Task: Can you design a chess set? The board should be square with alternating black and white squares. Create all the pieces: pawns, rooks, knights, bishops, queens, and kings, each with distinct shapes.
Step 1650:
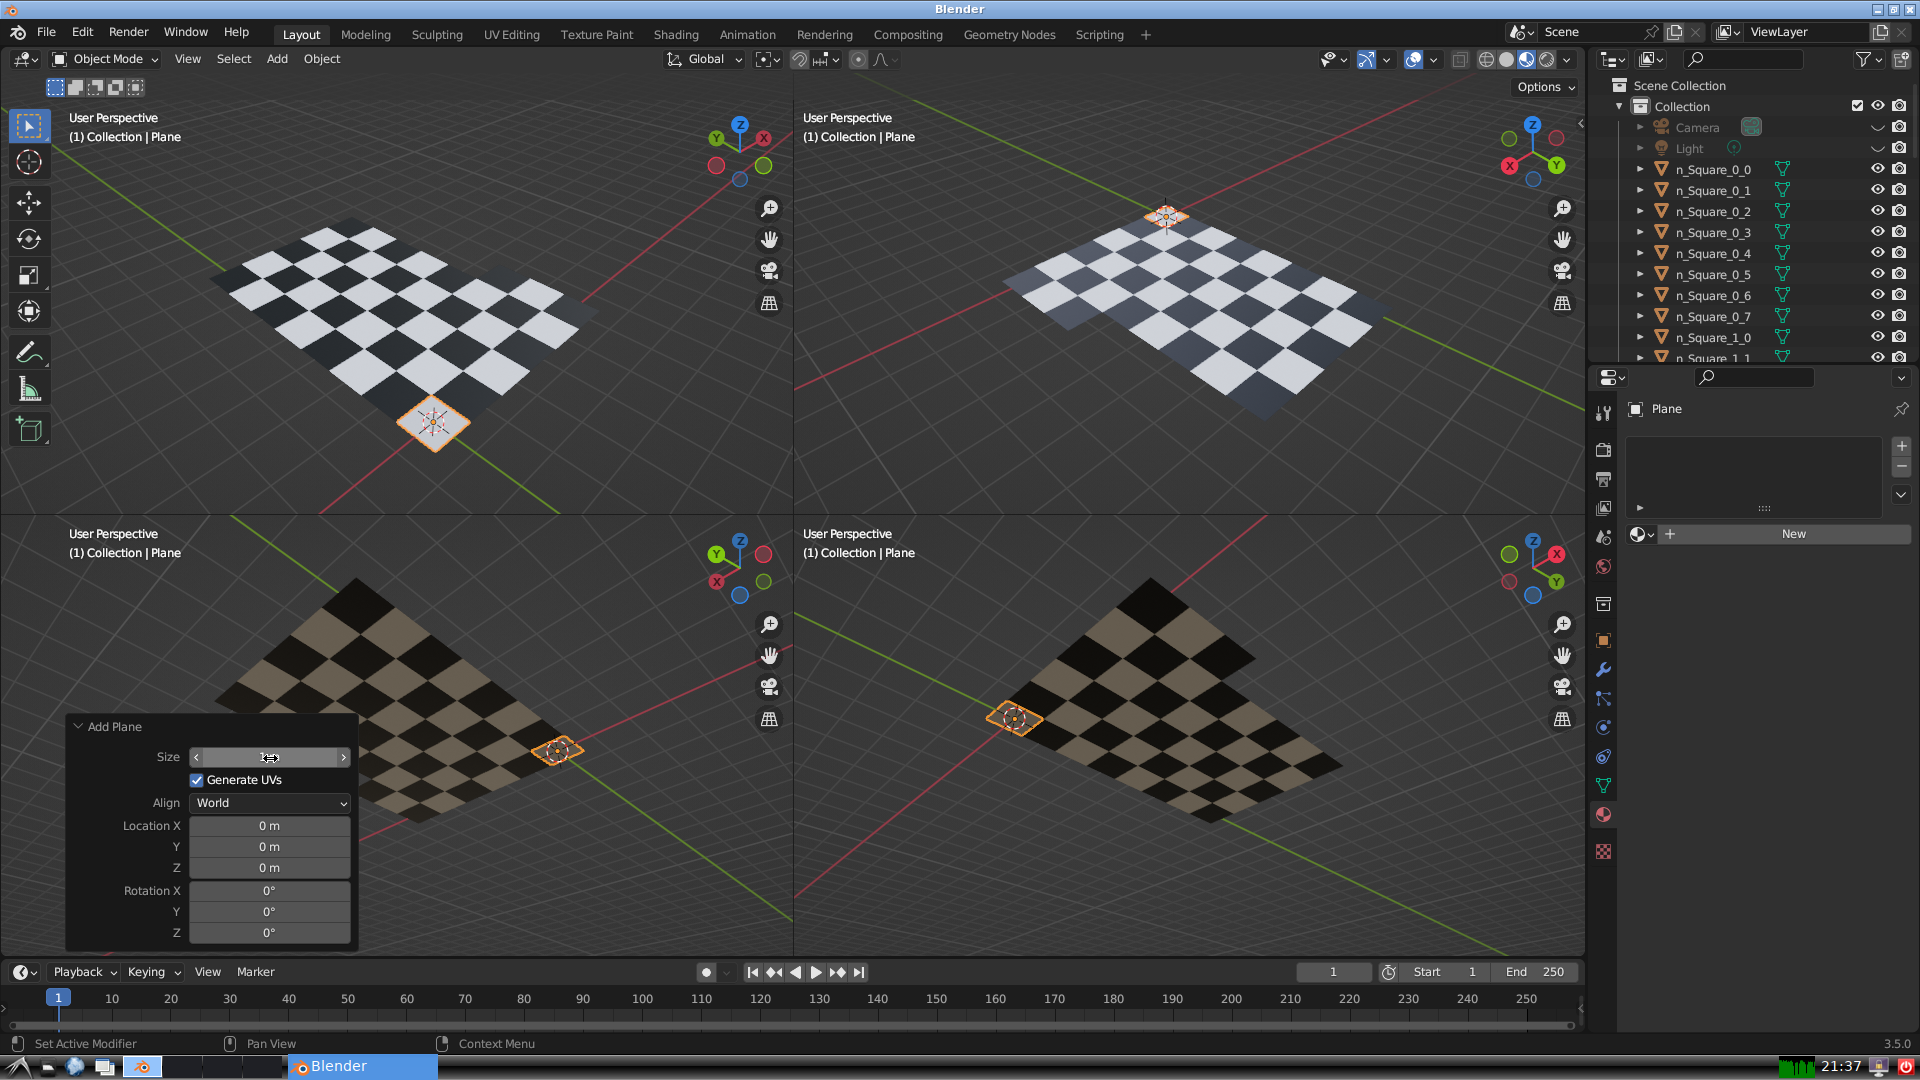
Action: click: no